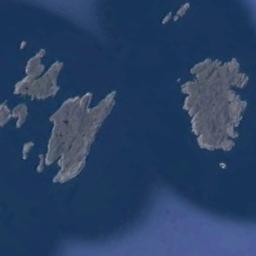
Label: island